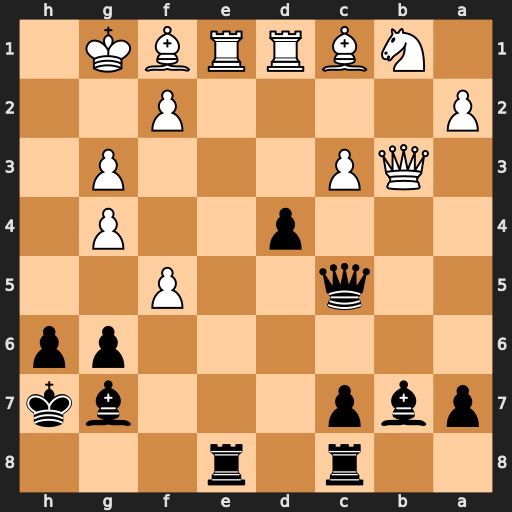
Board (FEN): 2r1r3/pbp3bk/6pp/2q2P2/3p2P1/1QP3P1/P4P2/1NBRRBK1
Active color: b
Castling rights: -
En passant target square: -
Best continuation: Qc6 fxg6+ Kh8 Qxb7 Qxb7